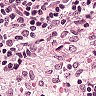
Metastatic tissue present: no